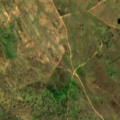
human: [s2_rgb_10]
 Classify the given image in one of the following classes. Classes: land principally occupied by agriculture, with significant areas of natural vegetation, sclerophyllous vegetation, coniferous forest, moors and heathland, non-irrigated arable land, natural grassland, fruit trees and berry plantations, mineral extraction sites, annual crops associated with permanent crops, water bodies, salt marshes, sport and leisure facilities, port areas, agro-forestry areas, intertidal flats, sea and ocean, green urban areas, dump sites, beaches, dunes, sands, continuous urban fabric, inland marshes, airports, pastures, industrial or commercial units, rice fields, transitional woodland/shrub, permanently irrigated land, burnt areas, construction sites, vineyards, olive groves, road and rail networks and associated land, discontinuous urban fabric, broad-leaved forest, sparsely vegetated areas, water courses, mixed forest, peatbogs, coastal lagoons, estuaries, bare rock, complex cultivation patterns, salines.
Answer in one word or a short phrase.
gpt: pastures, agro-forestry areas, transitional woodland/shrub